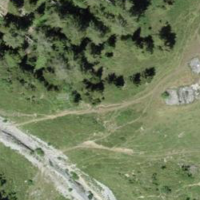
EUNIS habitat code: 26
Species observed at this site:
Plantago media